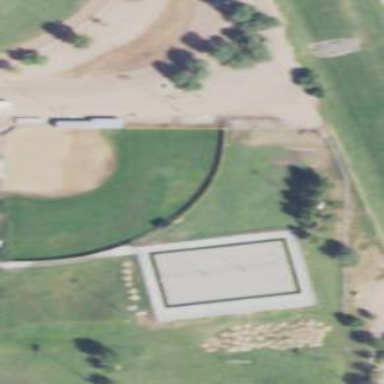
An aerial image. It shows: Softball pitch for leisure land activities.